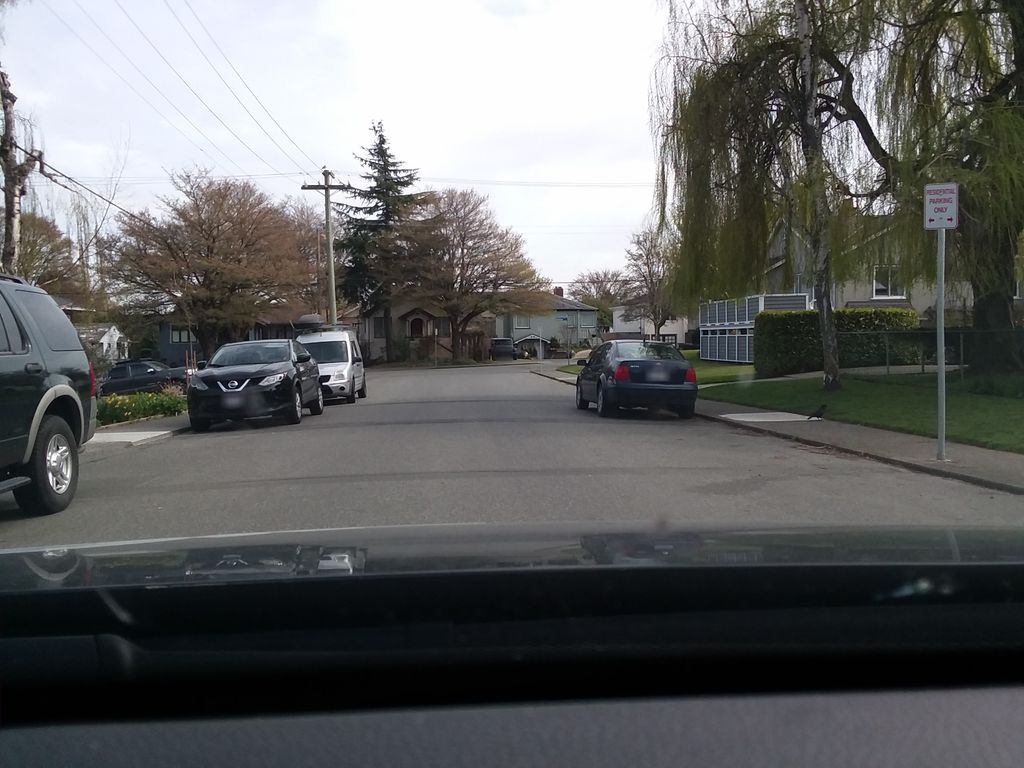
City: victoria